Interaction volume radius: 10 \u00c5
Interaction volume height: 20 \u00c5
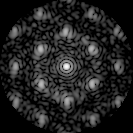
Disorder parameter: 0.4527